Milling tool wear sample.
Tool blade image: 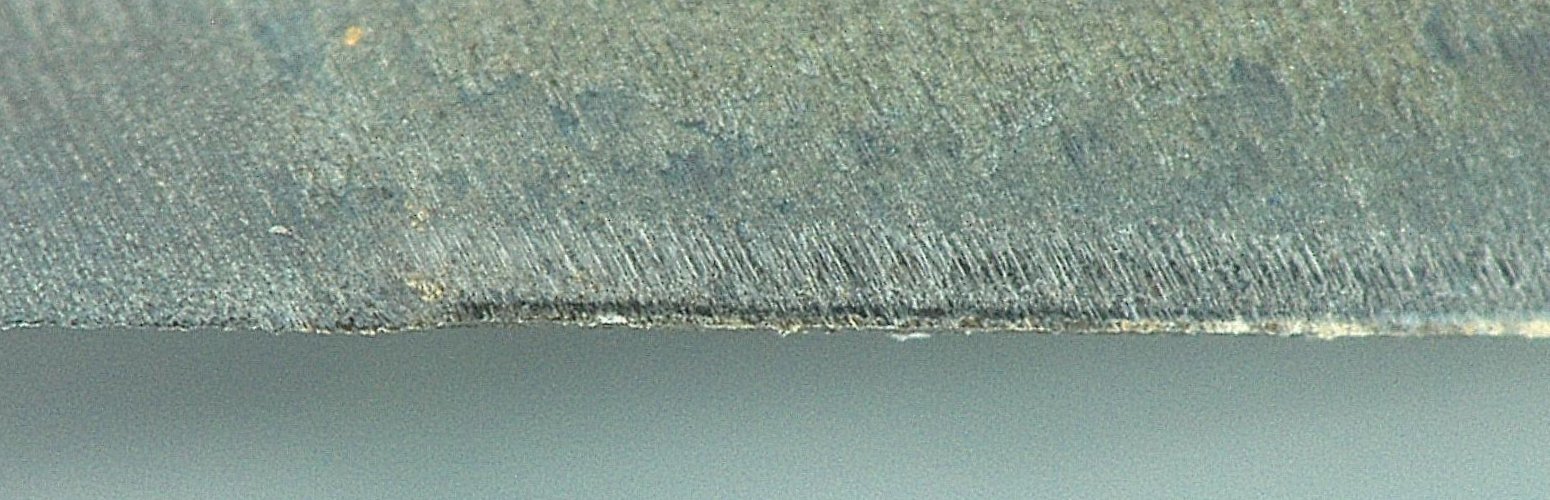
Chip image: 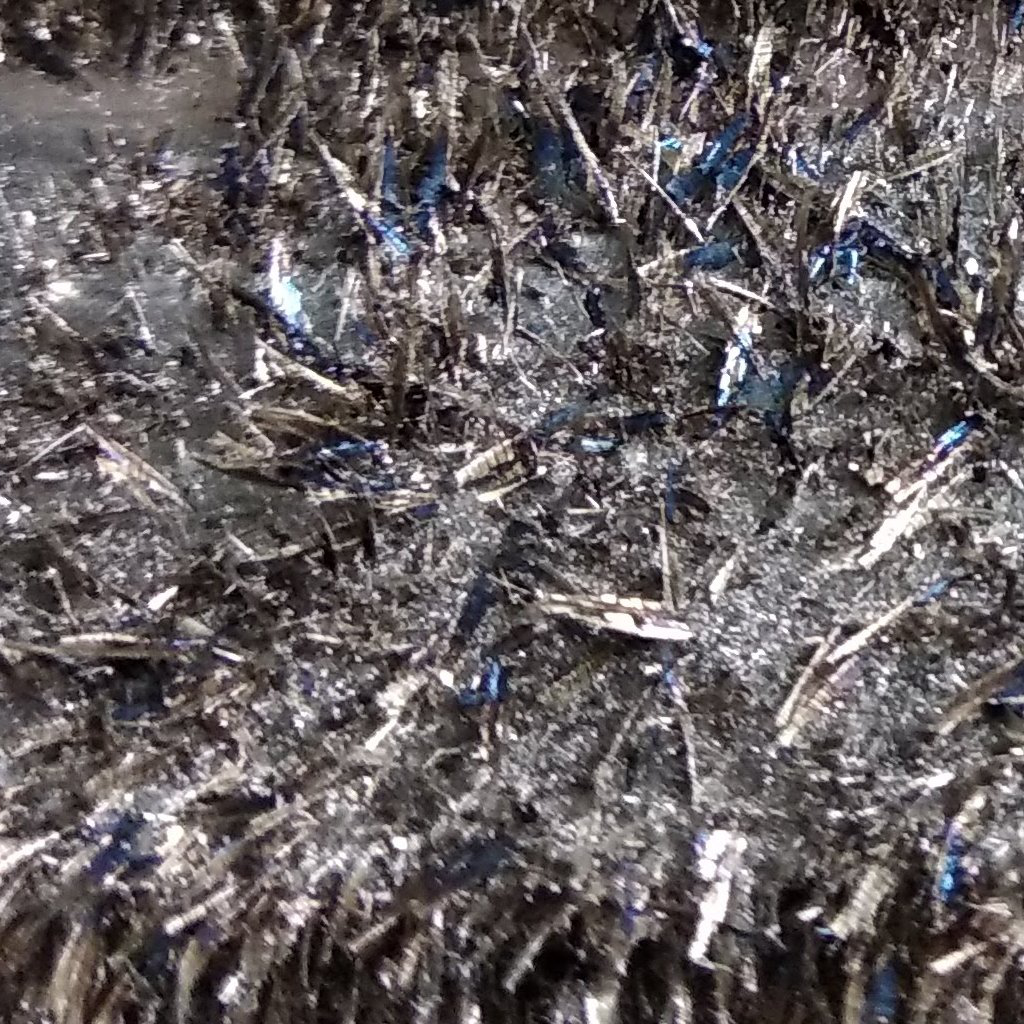
Workpiece image: 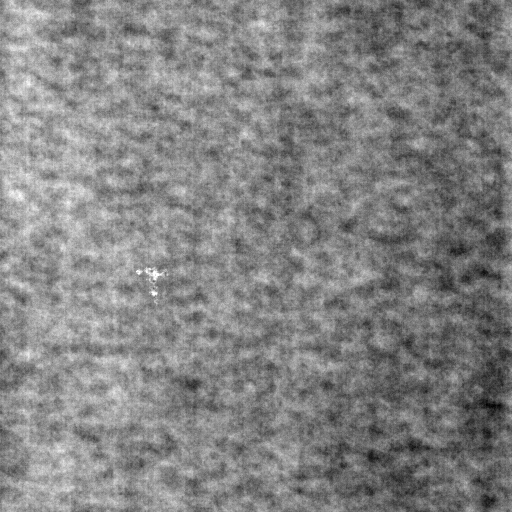
Tool wear state: used
Gaps: 10.23
Flank wear: 91.13
Overhang: 9.51
Force-signal Mel-spectrograms (X, Y, Z axes): 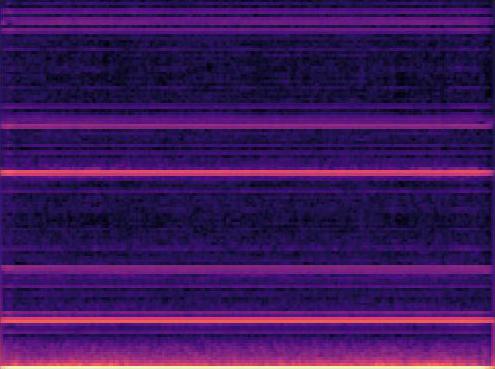 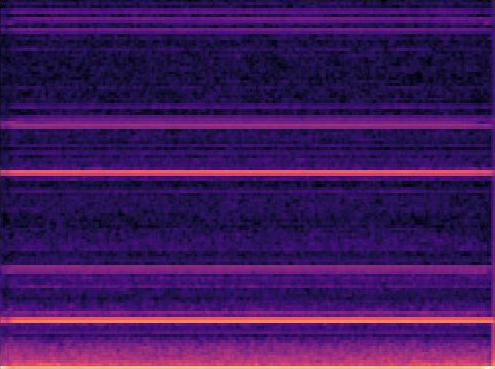 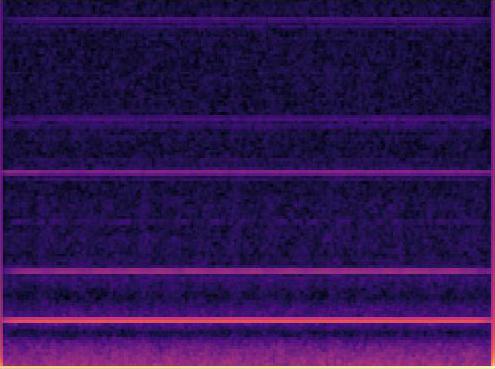
Force-signal scalograms (X, Y, Z axes): 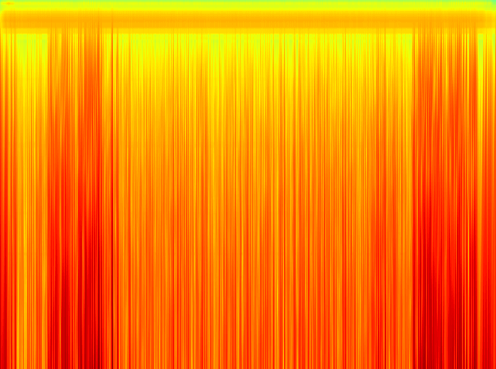 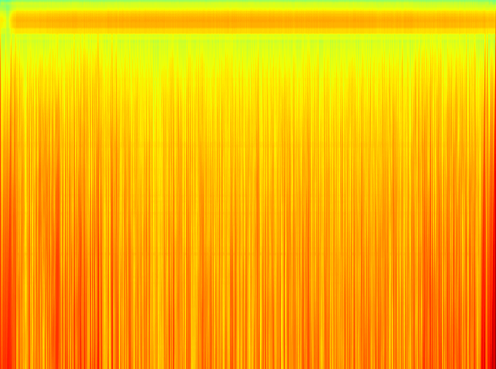 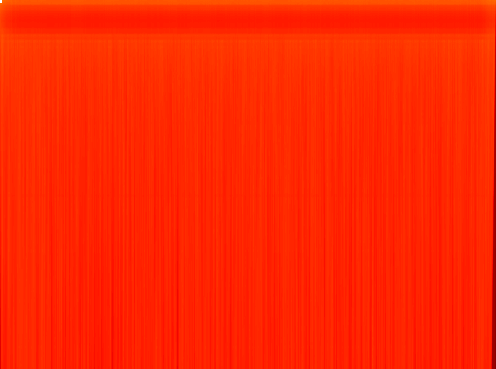
Force phase: steady_state_stabilization_wear